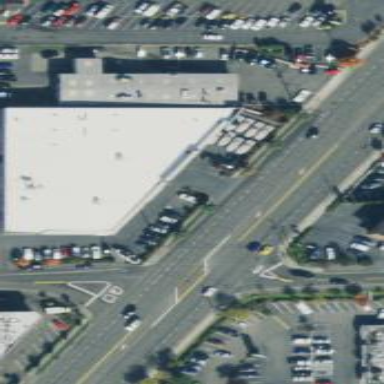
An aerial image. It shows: Building that is motorcycle shop.